Interaction volume radius: 5 \u00c5
Interaction volume height: 20 \u00c5
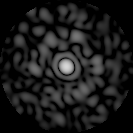
Disorder parameter: 0.8412